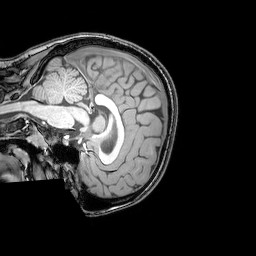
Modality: T1w
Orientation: sagittal
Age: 22
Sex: female
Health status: healthy
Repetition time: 0.081 s
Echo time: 0.037 s